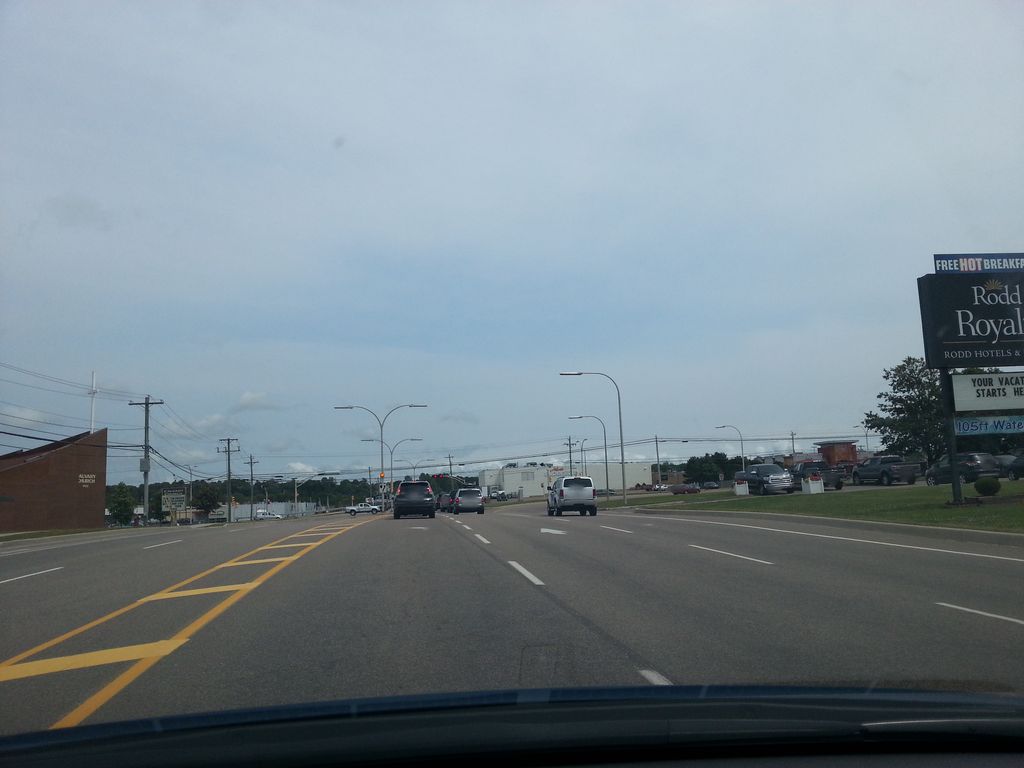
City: charlottetown